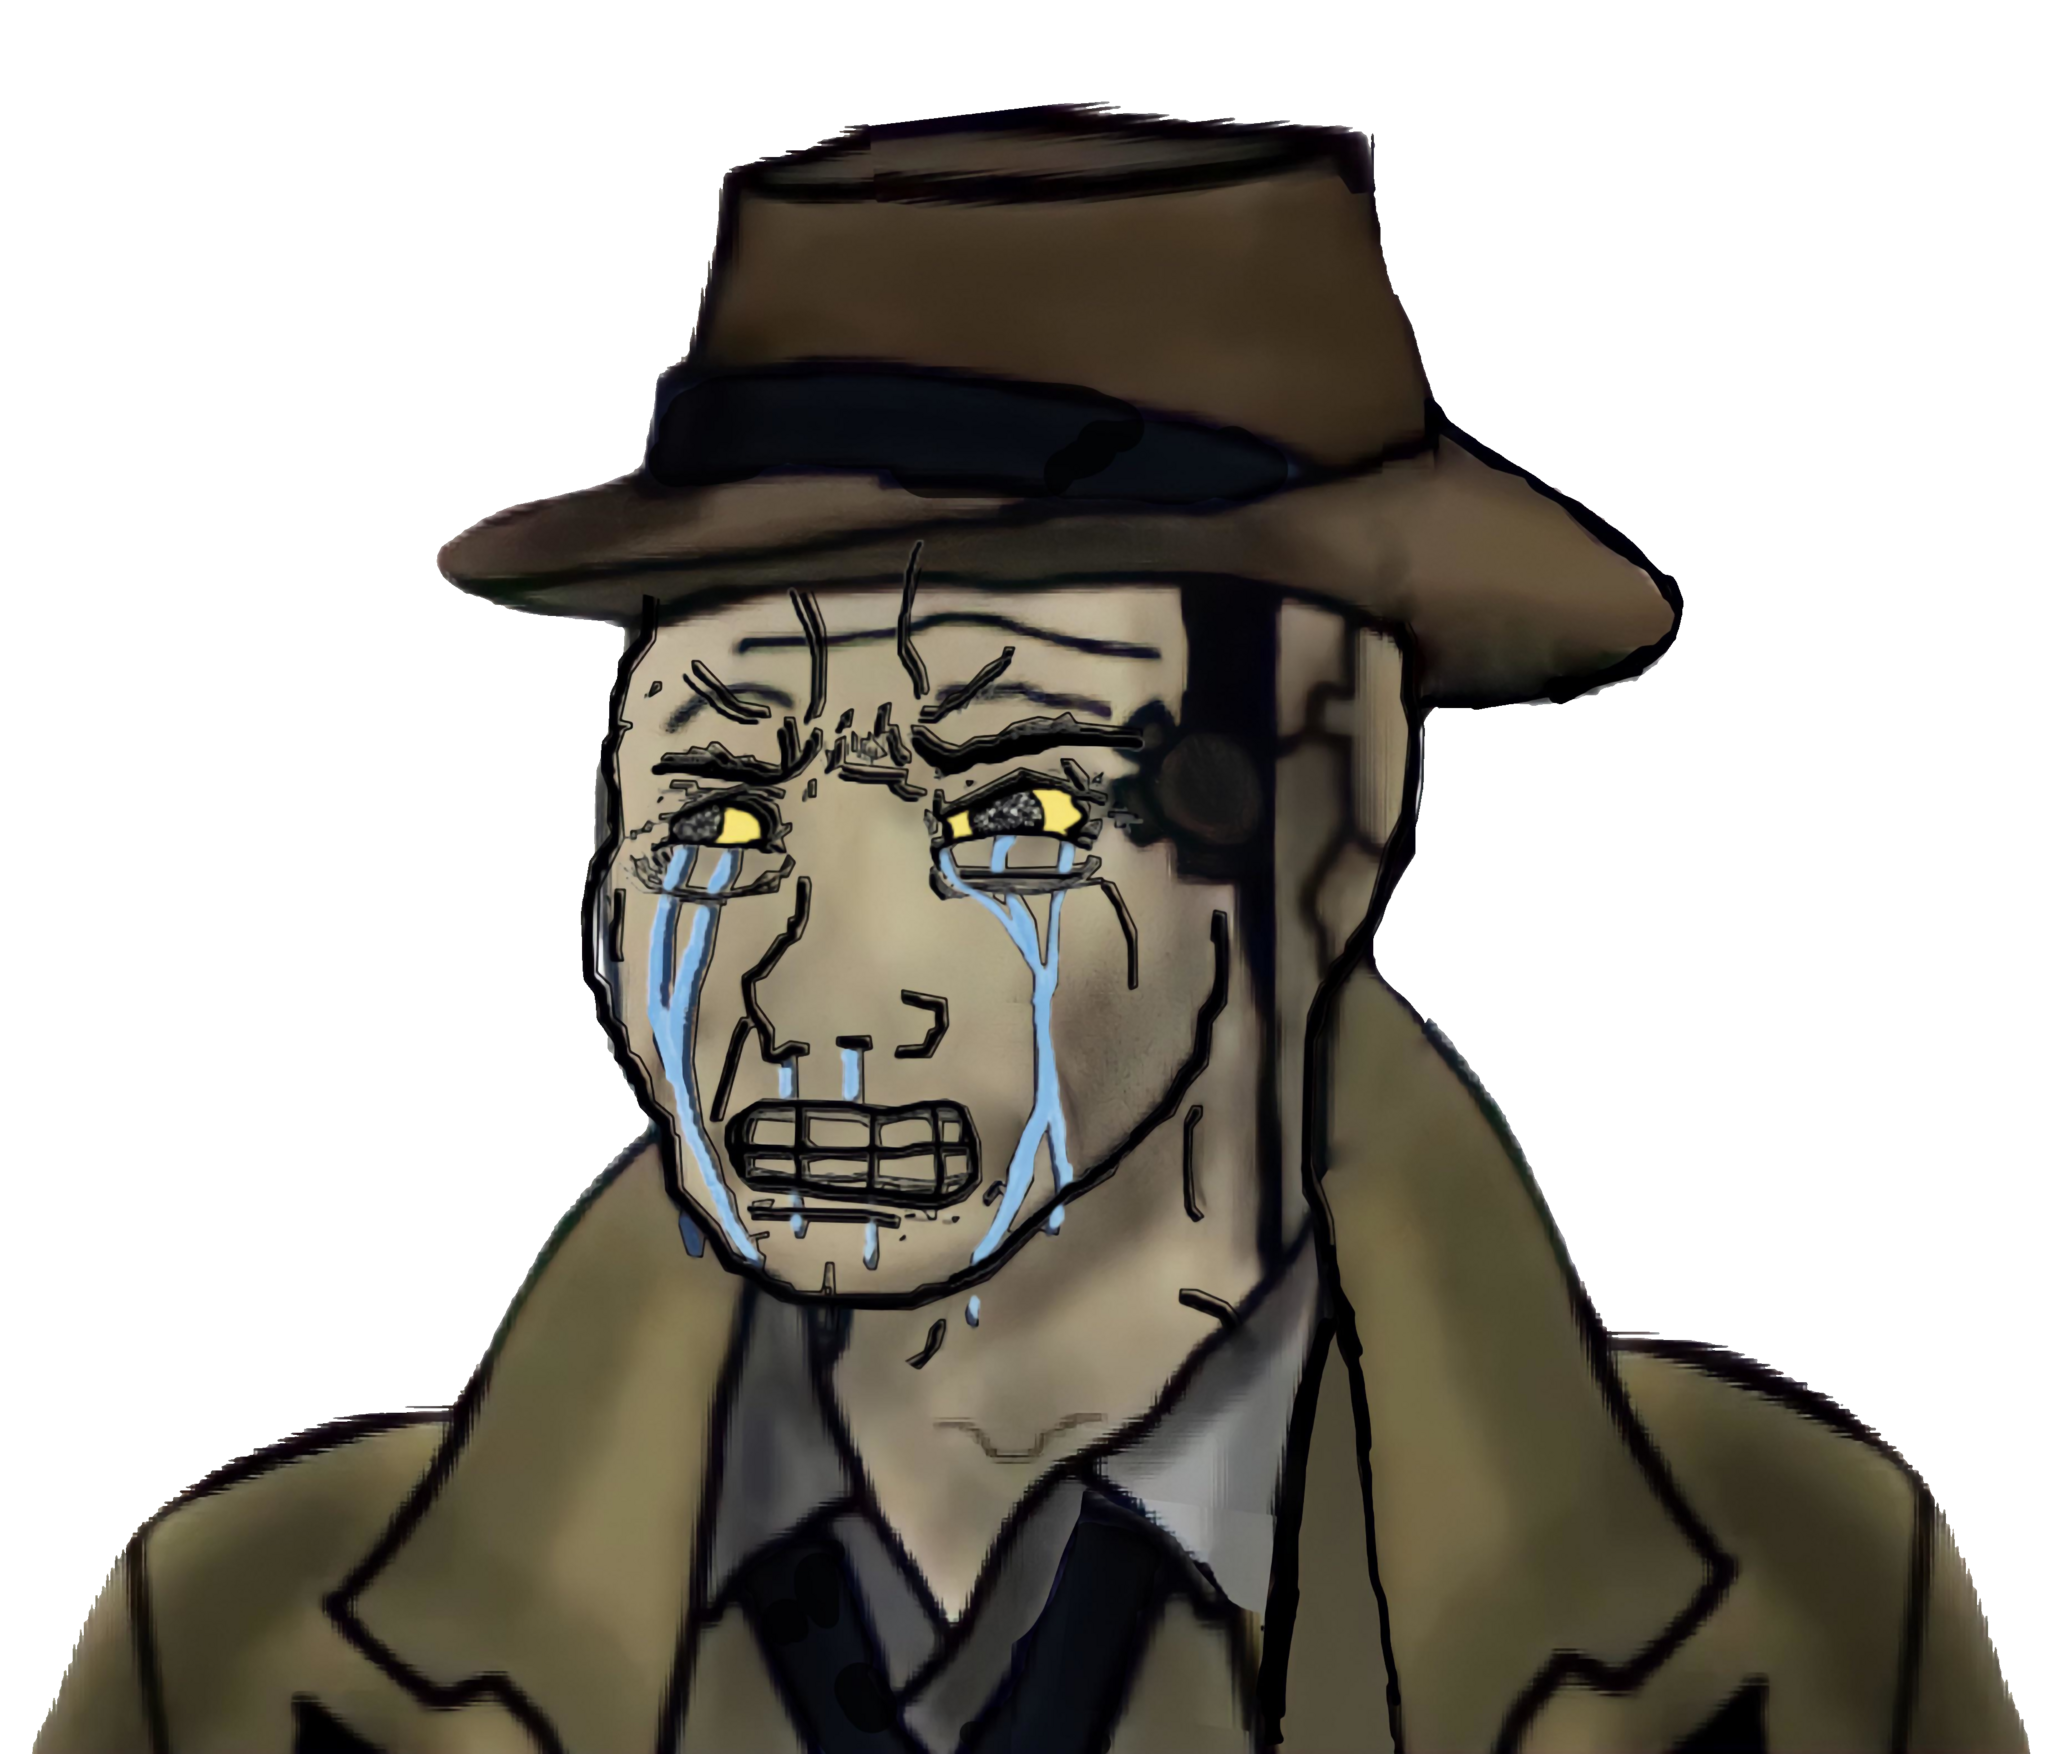
Label: 5_Crying_Wojak